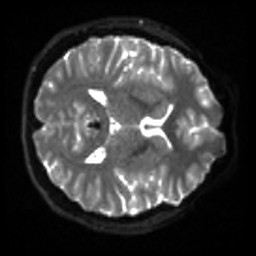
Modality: sbref
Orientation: axial
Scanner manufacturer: siemens
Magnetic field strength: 3 T
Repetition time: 4 s
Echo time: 0.0594 s